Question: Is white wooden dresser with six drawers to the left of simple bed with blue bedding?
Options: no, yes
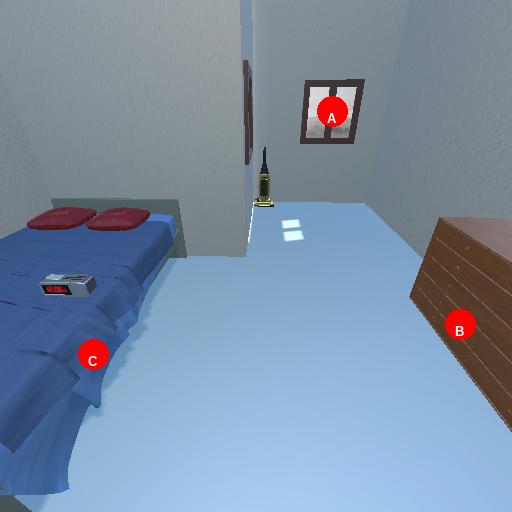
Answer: no